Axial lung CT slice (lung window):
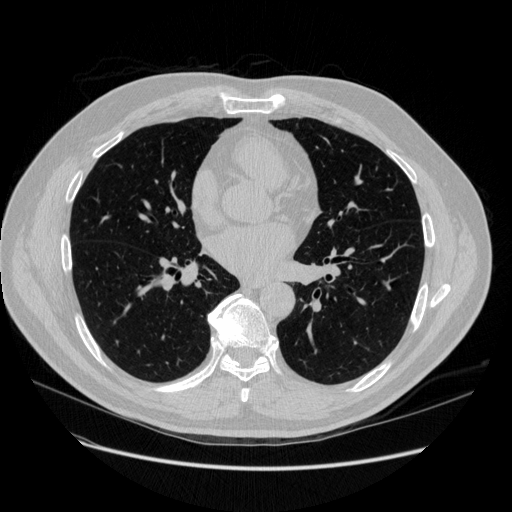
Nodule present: no